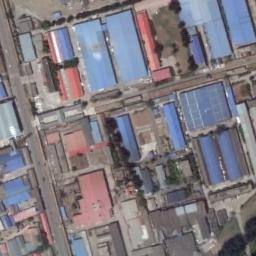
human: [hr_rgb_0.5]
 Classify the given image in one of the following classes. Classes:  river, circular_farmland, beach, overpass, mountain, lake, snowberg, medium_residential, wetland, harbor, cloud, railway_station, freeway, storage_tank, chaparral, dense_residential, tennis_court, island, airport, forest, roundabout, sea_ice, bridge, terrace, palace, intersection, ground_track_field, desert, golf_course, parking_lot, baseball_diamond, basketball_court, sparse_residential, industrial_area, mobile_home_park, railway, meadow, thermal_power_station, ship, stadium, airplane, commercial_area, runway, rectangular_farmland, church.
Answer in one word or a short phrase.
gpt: industrial_area